Interaction volume radius: 10 \u00c5
Interaction volume height: 15 \u00c5
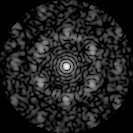
Disorder parameter: 0.7293